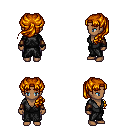
a pixel art fantasy rpg character, female body template, human, dark skin, gray robe, metal pants, dark blonde princess hairstyle, cloth bracers, four views (front, back, left, right), 2x2 character sprite sheet, small pixel art, hard edges, no anti-aliasing